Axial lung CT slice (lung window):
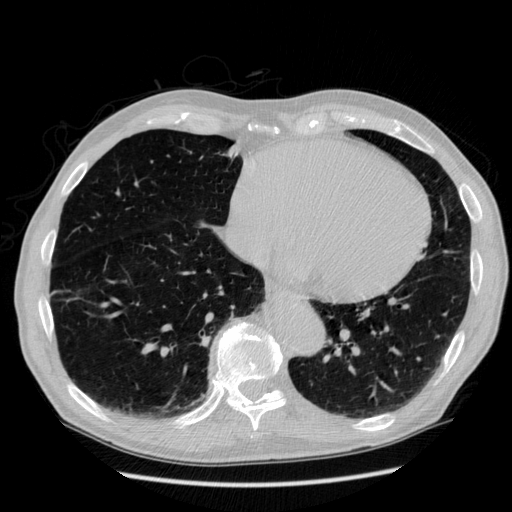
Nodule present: no